Question: Last week Xcode updated itself automatically and then this problem occurs. There was not any problem before this update. I think this will be a bug because nothing changed on the app side.
The interesting part of this, widgets working well on real devices but looks messy in the emulator.
You can understand what I mean with this ss:
[
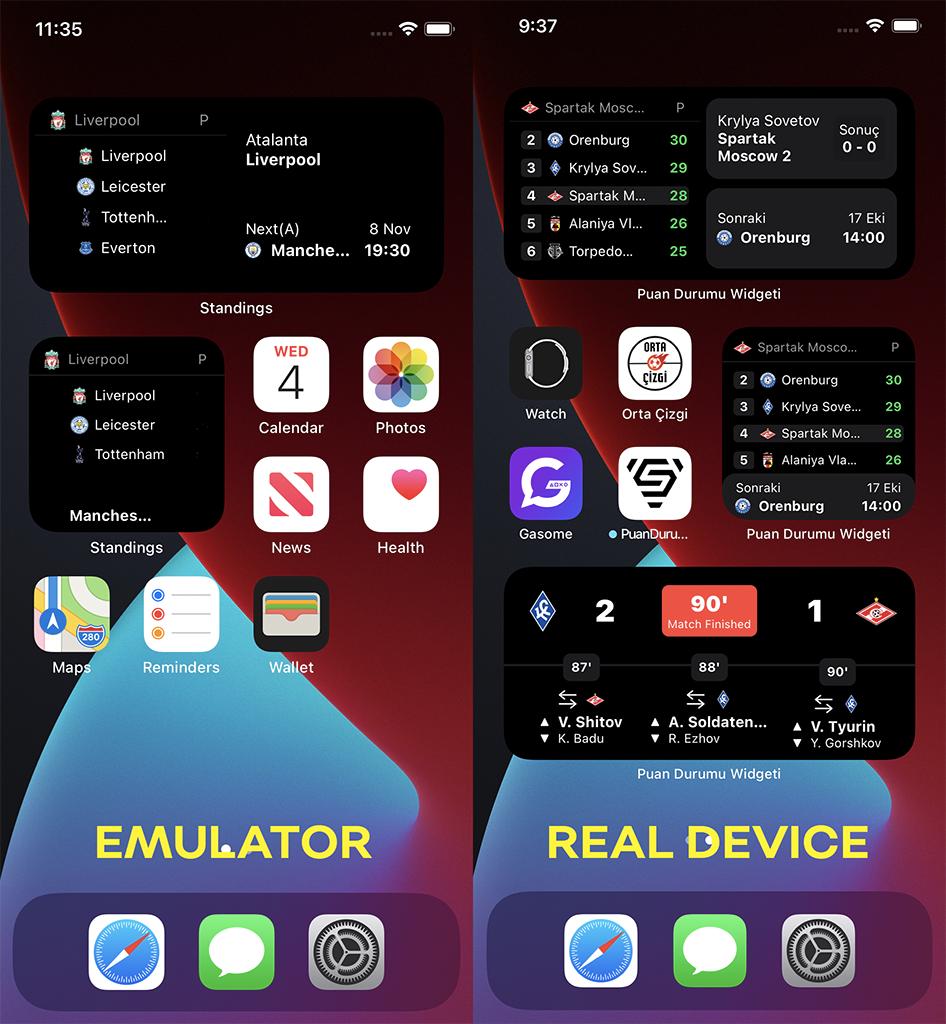
Answer: It's fine with Big Sur. Interesting but the solution is install the macOS Big Sur for now. I tried 12.2 RC too but the problem was still continued.